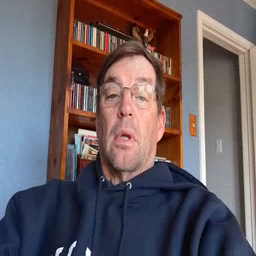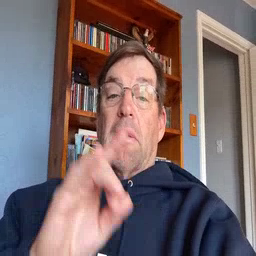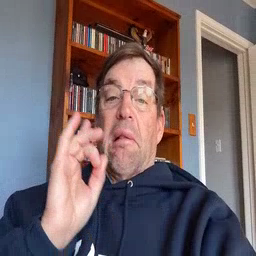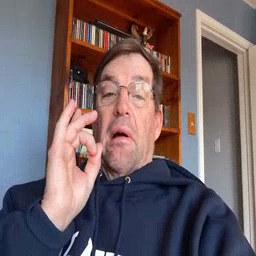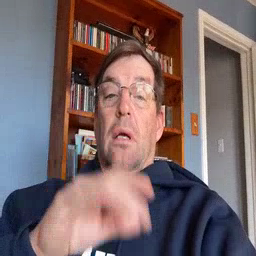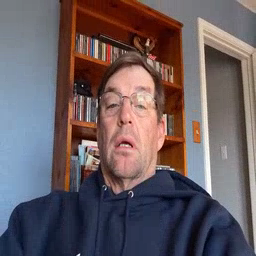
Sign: yucky